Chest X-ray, PA view. Patient: 44 years old, sex M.
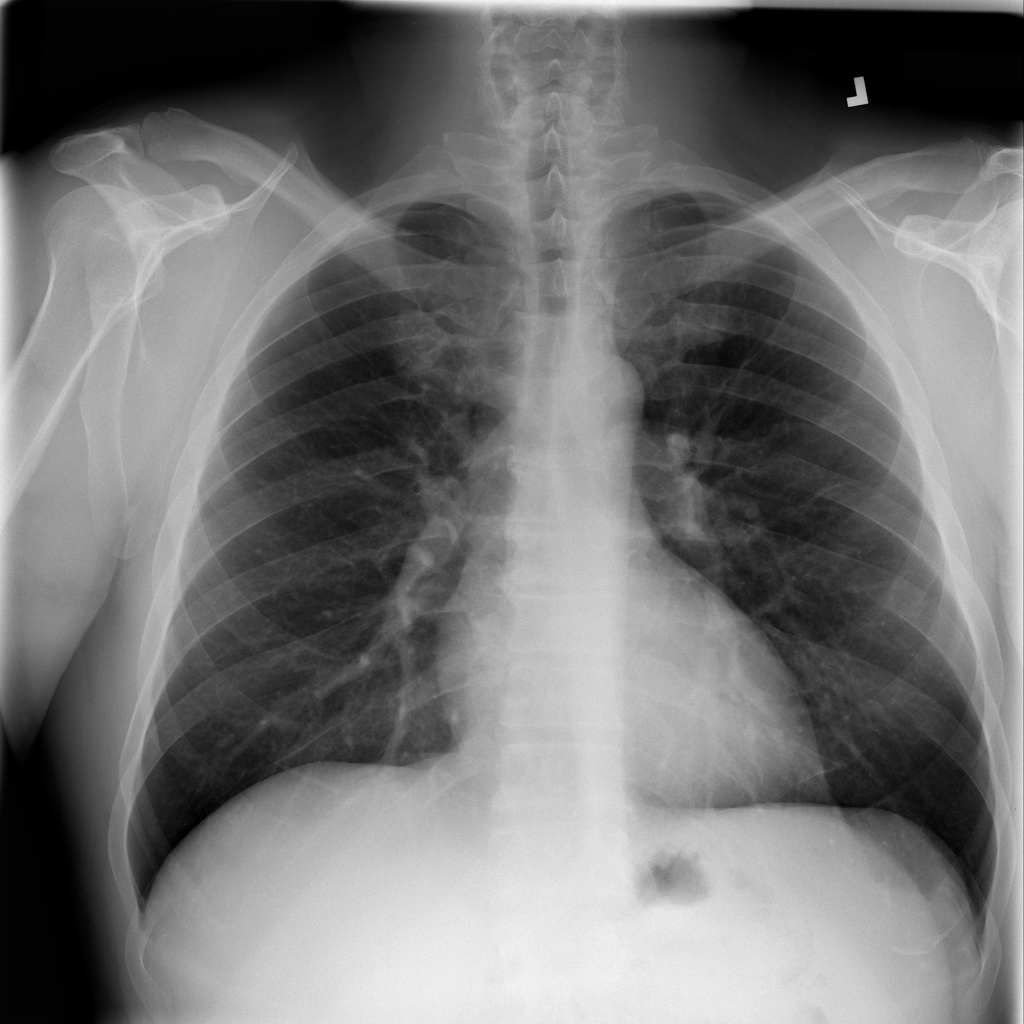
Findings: No Finding